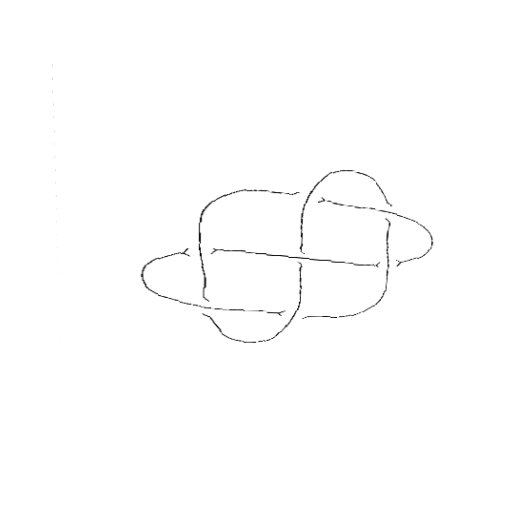
Crossing number: 7